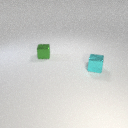
small green metal cube behind small cyan metal cube